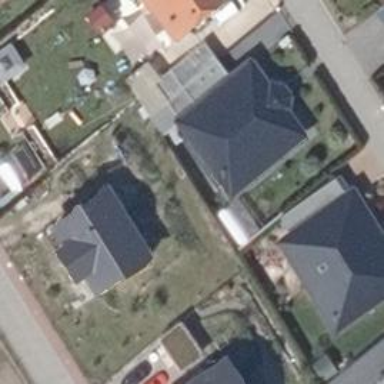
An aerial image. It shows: Detached building.